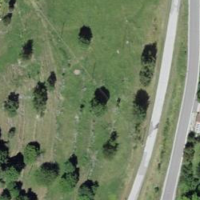
EUNIS habitat code: 45
Species observed at this site:
Convolvulus arvensis
Hylotelephium telephium
Macroglossum stellatarum
Campanula glomerata
Hipparchia semele
Helix pomatia
Viola tricolor
Medicago sativa
Leucanthemum vulgare
Tragopogon orientalis
Sedum album
Primula veris
Campanula rotundifolia
Bistorta officinalis
Silene latifolia
Anthyllis vulneraria
Zebrina detrita
Plantago media
Malva neglecta
Polyommatus icarus
Clinopodium alpinum
Fragaria vesca
Phyteuma betonicifolium
Cerastium tomentosum